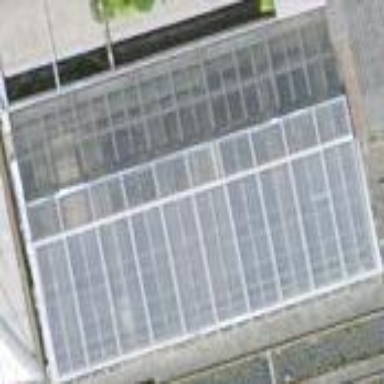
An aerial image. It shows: Greenhouse.